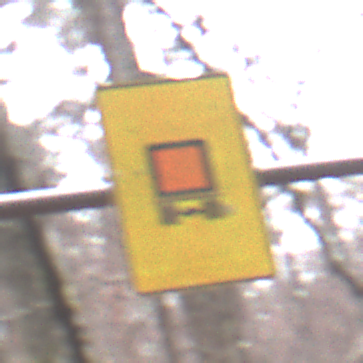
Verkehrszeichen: KennzeichnungspflichtigeFahrzeugeGefaehrlicheGueterOhnePfeilsymbol
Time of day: Midday
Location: Outdoor (Nature)
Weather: Overcast
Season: Autumn
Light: Natural